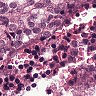
Metastatic tissue present: yes